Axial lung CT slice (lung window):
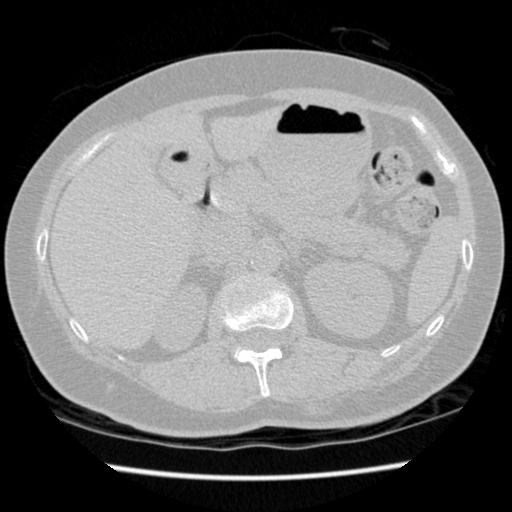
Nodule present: no